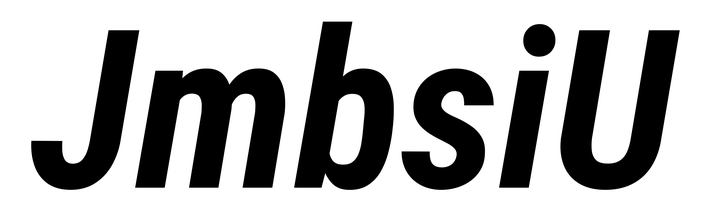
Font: Roboto-Italic_Condensed_Bold_Italic